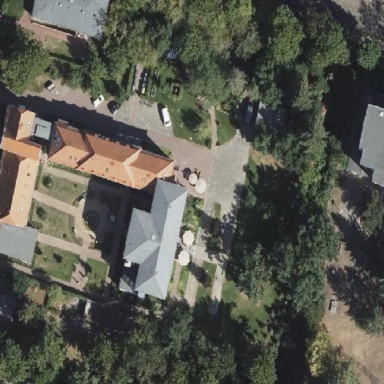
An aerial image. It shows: Dormitory building with hipped roof.